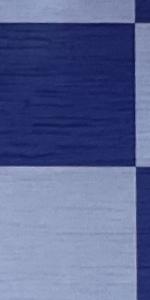
Label: Empty